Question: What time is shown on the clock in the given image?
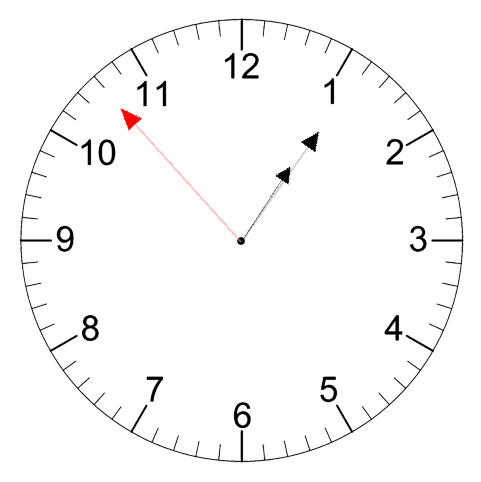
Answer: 01:05:53